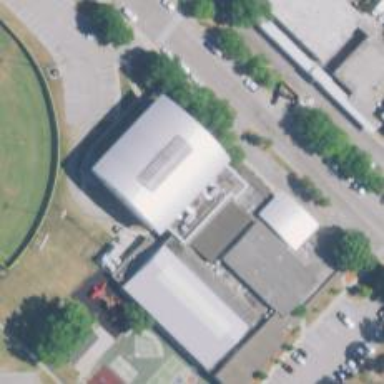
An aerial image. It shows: Sports center on leisure land.